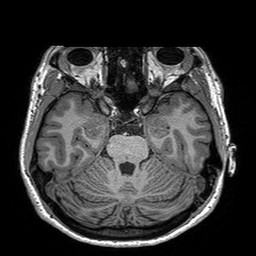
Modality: T1w
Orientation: coronal
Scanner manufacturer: siemens
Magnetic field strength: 3 T
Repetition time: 2.3 s